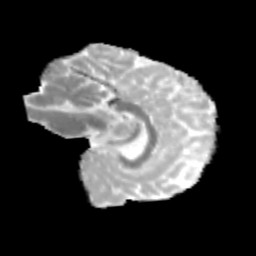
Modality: MD
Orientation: sagittal
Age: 14
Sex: female
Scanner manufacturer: siemens
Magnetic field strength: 3 T
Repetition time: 3.8 s
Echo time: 0.07 s